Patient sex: F
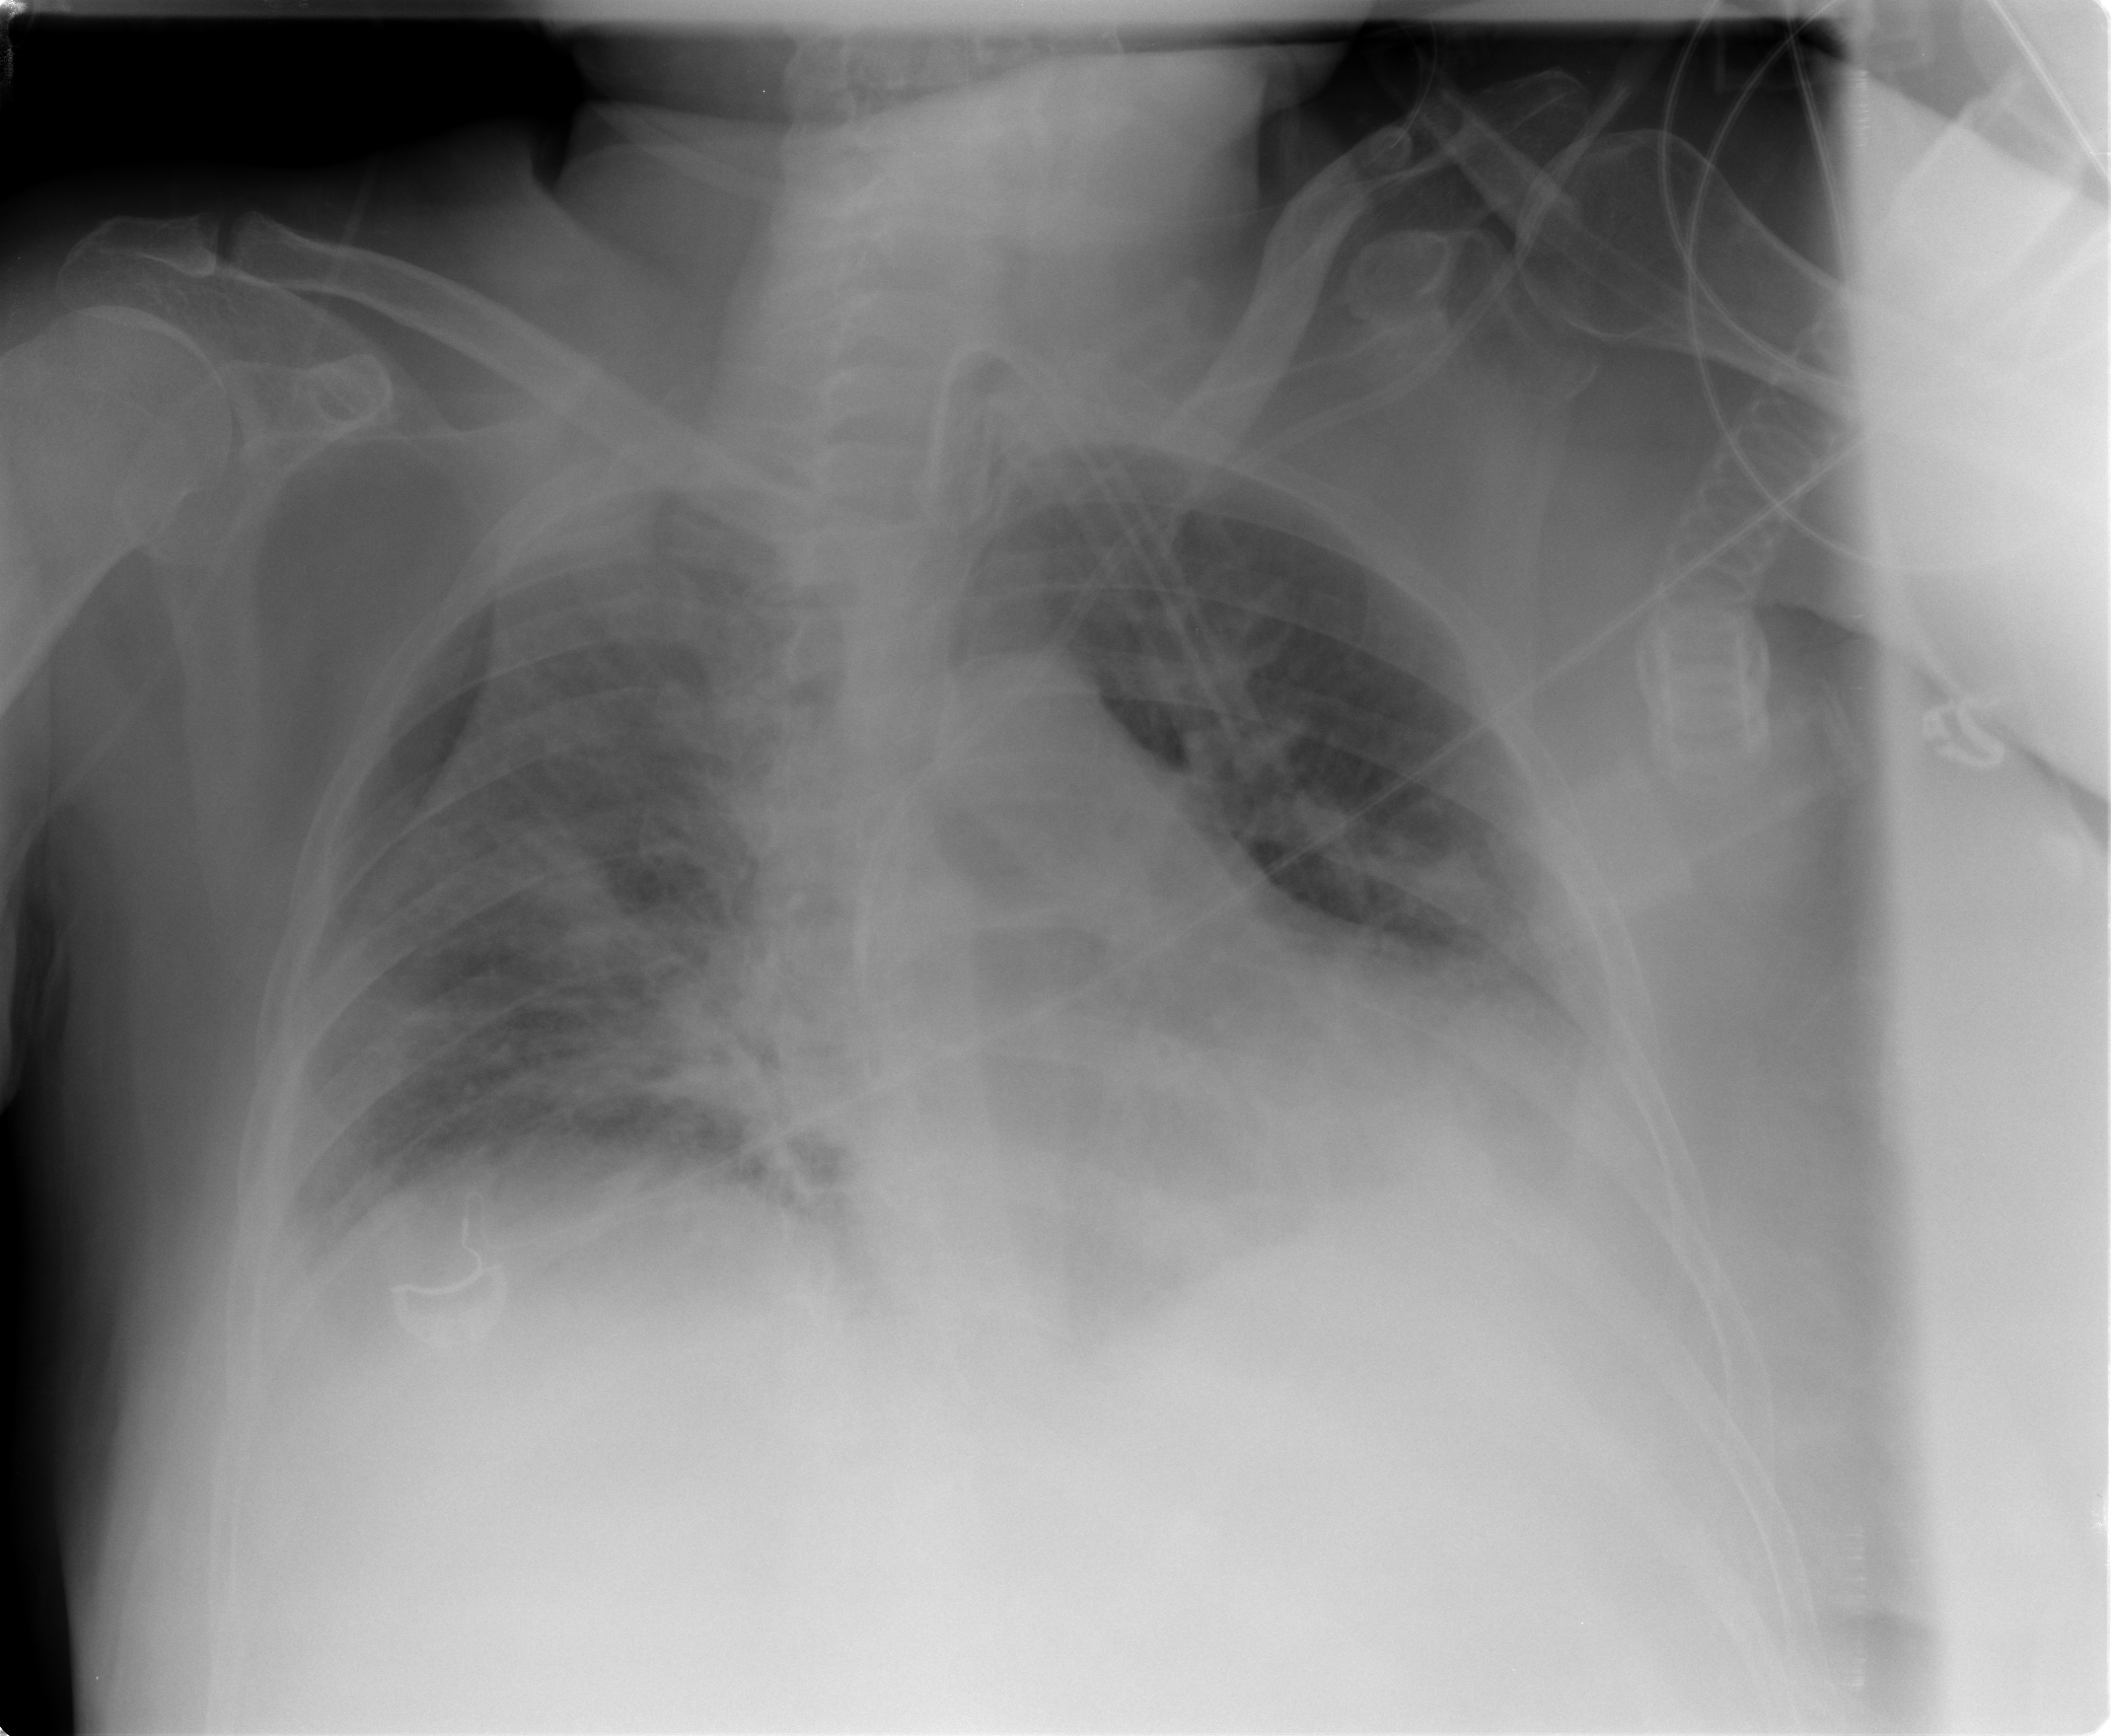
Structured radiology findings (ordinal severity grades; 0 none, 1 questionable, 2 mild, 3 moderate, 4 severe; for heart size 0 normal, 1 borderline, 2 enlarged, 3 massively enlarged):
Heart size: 2
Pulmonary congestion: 3
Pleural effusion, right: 1
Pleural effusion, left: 2
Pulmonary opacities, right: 2
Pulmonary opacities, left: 1
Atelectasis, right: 2
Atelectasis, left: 2